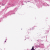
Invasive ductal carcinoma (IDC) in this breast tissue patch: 0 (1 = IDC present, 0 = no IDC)